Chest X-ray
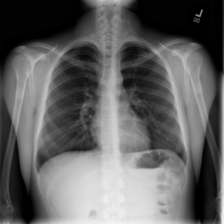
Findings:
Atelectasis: negative
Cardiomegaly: negative
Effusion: negative
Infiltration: negative
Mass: negative
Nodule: negative
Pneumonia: negative
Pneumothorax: negative
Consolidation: negative
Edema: negative
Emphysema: negative
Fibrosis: negative
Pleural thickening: negative
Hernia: negative